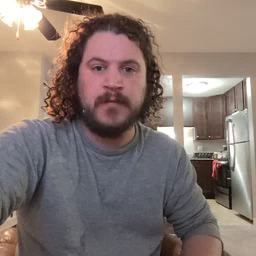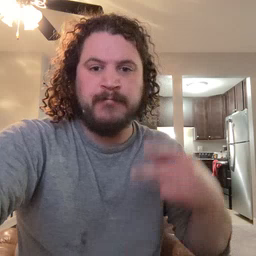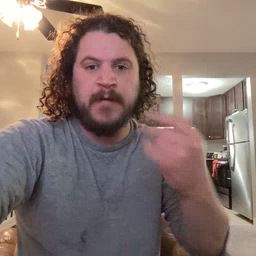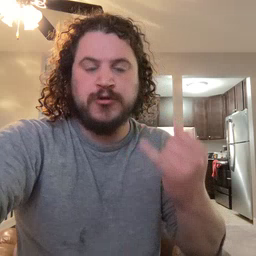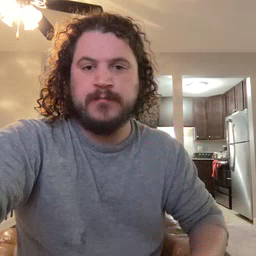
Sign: pajamas